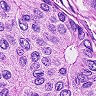
Metastatic tissue present: yes